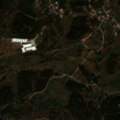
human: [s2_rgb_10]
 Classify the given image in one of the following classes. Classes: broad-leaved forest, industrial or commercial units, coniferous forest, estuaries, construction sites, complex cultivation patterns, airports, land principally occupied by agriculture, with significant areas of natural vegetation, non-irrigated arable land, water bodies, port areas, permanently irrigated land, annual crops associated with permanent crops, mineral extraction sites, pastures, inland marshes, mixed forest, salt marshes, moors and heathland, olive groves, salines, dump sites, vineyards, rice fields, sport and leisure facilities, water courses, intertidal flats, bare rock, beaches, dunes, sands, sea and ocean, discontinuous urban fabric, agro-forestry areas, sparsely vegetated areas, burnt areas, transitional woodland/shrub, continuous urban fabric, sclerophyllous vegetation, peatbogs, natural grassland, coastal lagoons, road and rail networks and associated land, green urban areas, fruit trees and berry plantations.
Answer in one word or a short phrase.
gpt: discontinuous urban fabric, olive groves, annual crops associated with permanent crops, land principally occupied by agriculture, with significant areas of natural vegetation, sclerophyllous vegetation